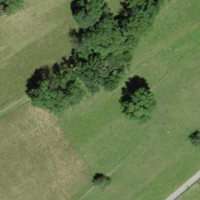
EUNIS habitat code: 24
Species observed at this site:
Astrantia major